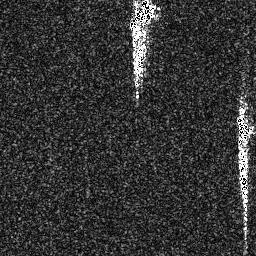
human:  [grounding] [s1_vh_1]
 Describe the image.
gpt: In the satellite image, there is  <ref>1 medium ship </ref> <box>[[49, 0, 62, 12, 0]]</box> located at top,  <ref>1 medium ship </ref> <box>[[91, 43, 98, 58, 0]]</box> located at right.